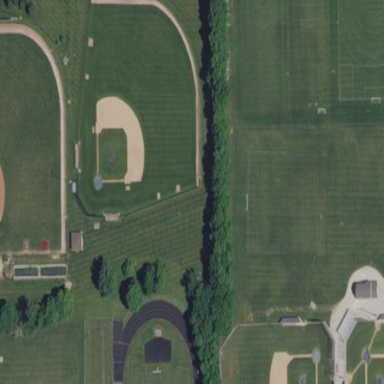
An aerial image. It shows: Baseball pitch for leisure land.